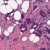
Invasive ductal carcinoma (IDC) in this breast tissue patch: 1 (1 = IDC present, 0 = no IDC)